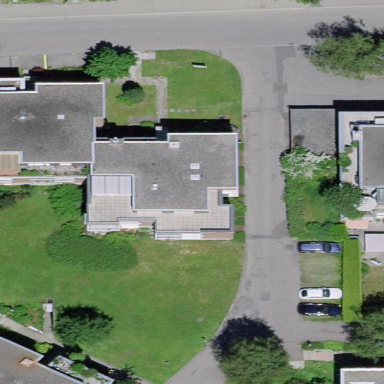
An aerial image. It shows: Residential building.